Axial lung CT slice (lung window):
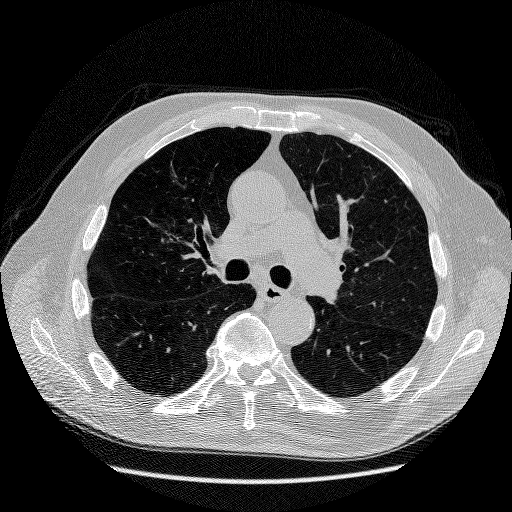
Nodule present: no